Question: I want to set two grid view for same layout. I can also able to set that within same lay out but due to scrollable control its look like a "wrap_content".
but i want to show full grid view in a screen one after another like below fig.
in above fig. grid view show full height of it.
so please help me.
Thank you .
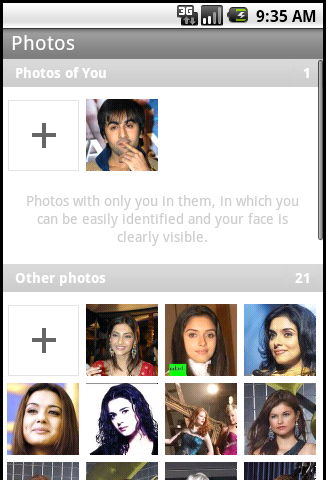
Answer: TRY THIS :
'''
public void createTableRow_you(int no) {
tr_u = new TableRow(this);
LayoutParams lp = new LayoutParams(LayoutParams.FILL_PARENT
, LayoutParams.WRAP_CONTENT);
tr_u.setLayoutParams(lp);
tr_u.setWeightSum((float) 1.0);
tr_u.setPadding(10, 0, 10, 0);
tr_u.setGravity(Gravity.CENTER_VERTICAL );
ImageView img1= new ImageView(this);
//img1.setLayoutParams(lp);
img1.setPadding(10, 10, 10, 10);
// img1.setScaleType(ScaleType.FIT_XY);
if (density == DisplayMetrics.DENSITY_HIGH) {
img1.setLayoutParams(new TableRow.LayoutParams(125, 125 ));
}else {
img1.setLayoutParams(new TableRow.LayoutParams(LayoutParams.FILL_PARENT, LayoutParams.FILL_PARENT));
}
if (no < photo_icon_u.size()) {
img1.setImageDrawable(photo_icon_u.get(no));
img1.setId(Integer.parseInt(photoID_profile.get(no)));
img1.setClickable(true);
img1.setOnClickListener(this);
img1.setTag("profile");
}else {
img1.setImageResource(R.drawable.icon);
img1.setVisibility(View.GONE);
}
ImageView img2= new ImageView(this);
//img2.setLayoutParams(lp);
img2.setPadding(10, 10, 10, 10);
// img2.setLayoutParams(new TableRow.LayoutParams(LayoutParams.FILL_PARENT, LayoutParams.FILL_PARENT, (float) 0.33));
// img2.setScaleType(ScaleType.FIT_XY);
if (density == DisplayMetrics.DENSITY_HIGH) {
img2.setLayoutParams(new TableRow.LayoutParams(125, 125 ));
}else {
img2.setLayoutParams(new TableRow.LayoutParams(LayoutParams.FILL_PARENT, LayoutParams.FILL_PARENT));
}
if (no+1 < photo_icon_u.size() ) {
img2.setImageDrawable(photo_icon_u.get(no+1));
img2.setId(Integer.parseInt(photoID_profile.get(no+1)));
img2.setClickable(true);
img2.setOnClickListener(this);
img2.setTag("profile");
}else {
img2.setImageResource(R.drawable.icon);
img2.setVisibility(View.GONE);
}
ImageView img3= new ImageView(this);
// img3.setLayoutParams(lp);
img3.setPadding(10, 10, 10, 10);
// img3.setLayoutParams(new TableRow.LayoutParams(LayoutParams.FILL_PARENT, LayoutParams.FILL_PARENT, (float) 0.34));
//img3.setScaleType(ScaleType.FIT_XY);
if (density == DisplayMetrics.DENSITY_HIGH) {
img3.setLayoutParams(new TableRow.LayoutParams(125, 125 ));
}else {
img3.setLayoutParams(new TableRow.LayoutParams(LayoutParams.FILL_PARENT, LayoutParams.FILL_PARENT));
}
if ( no+2 < photo_icon_u.size()) {
img3.setImageDrawable(photo_icon_u.get(no+2));
img3.setId(Integer.parseInt(photoID_profile.get(no+2)));
img3.setClickable(true);
img3.setOnClickListener(this);
img3.setTag("profile");
}else {
img3.setImageResource(R.drawable.icon);
img3.setVisibility(View.GONE);
}
tr_u.addView(img1);
tr_u.addView(img2);
tr_u.addView(img3);
//. tb_photo_u.addView(tr_u);
tb_photo_u.addView(tr_u, new TableLayout.LayoutParams(LayoutParams.FILL_PARENT, LayoutParams.WRAP_CONTENT));
}
'''